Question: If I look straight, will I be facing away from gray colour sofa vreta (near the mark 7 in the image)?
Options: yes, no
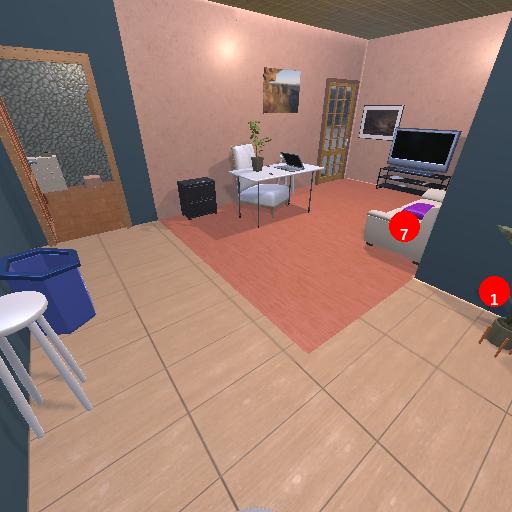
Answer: yes